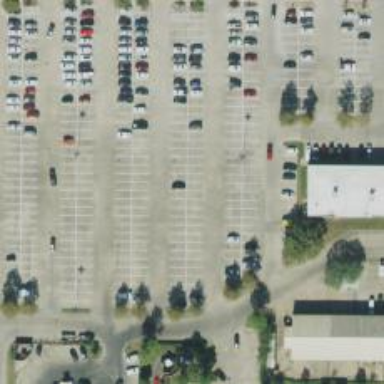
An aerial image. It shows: Parking space.